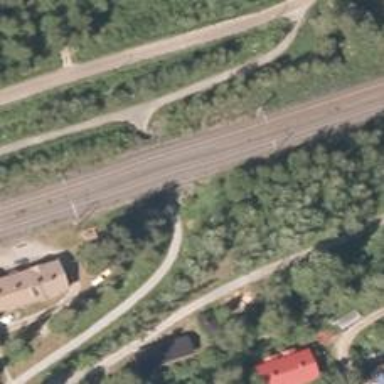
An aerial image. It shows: Cycleway.